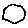
Label: hexagon